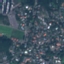
Label: Residential